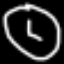
Label: clock